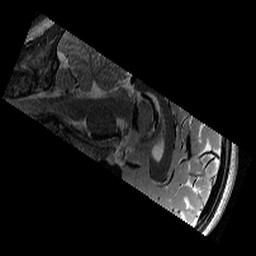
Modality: T2w
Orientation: sagittal
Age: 10
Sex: female
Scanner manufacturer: siemens
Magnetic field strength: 3 T
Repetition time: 9.23 s
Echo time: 0.067 s